Question: I am developing an phonegap application i just try to show a circular progress dialog while loading a page, i achieved this in android usingphonegap plugins, when i try to show a Message box from windows native in phonegap using plugin it tells that 'Invalid cross-thread access.'
here is my code
'''
using System;
using System.Collections.Generic;
using System.Linq;
using System.Text;
using Microsoft.Phone.Shell;
using System.Windows;
namespace WPCordovaClassLib.Cordova.Commands
{
public class Echo : BaseCommand
{
public void echo(string options)
{
MessageBox.Show("Are you sure?", "Delete Item", MessageBoxButton.OKCancel);
}
}
}
'''
my screen shot

My javascript call
'''
cordova.exec( function(){}, function(){}, "Echo","echo", ["input string"]);
'''
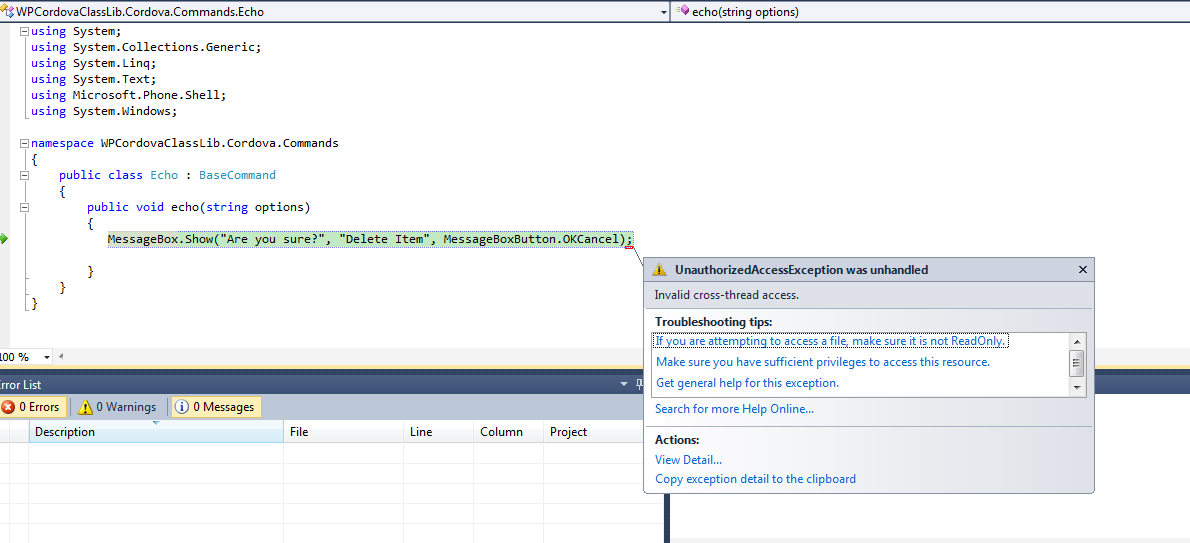
Answer: The callback is probably not on the ui thread, it's probably why you get this error just dispatching it back to the ui thread should solve the problem:
'''
public void echo(string options)
{
Deployment.Current.Dispatcher.BeginInvoke(() =>
{
MessageBox.Show("Are you sure?", "Delete Item", MessageBoxButton.OKCancel);
});
}
'''